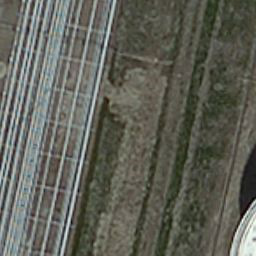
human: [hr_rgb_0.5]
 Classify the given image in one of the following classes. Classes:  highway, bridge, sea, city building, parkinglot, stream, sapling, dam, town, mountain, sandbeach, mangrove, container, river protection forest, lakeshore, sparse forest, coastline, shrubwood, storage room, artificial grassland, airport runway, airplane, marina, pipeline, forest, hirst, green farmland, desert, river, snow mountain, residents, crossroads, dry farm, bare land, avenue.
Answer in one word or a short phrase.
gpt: pipeline